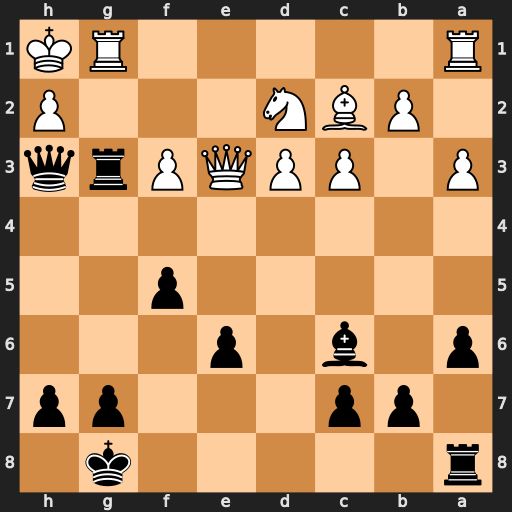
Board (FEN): r5k1/1pp3pp/p1b1p3/5p2/8/P1PPQPrq/1PBN3P/R5RK
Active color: b
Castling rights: -
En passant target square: -
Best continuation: Rxf3 Nxf3 Bxf3+ Qxf3 Qxf3+